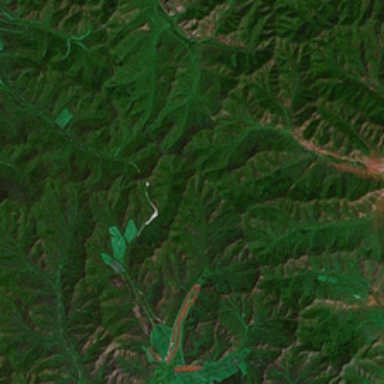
It is a large piece of green mountain .